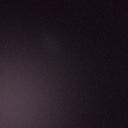
Screen state: off